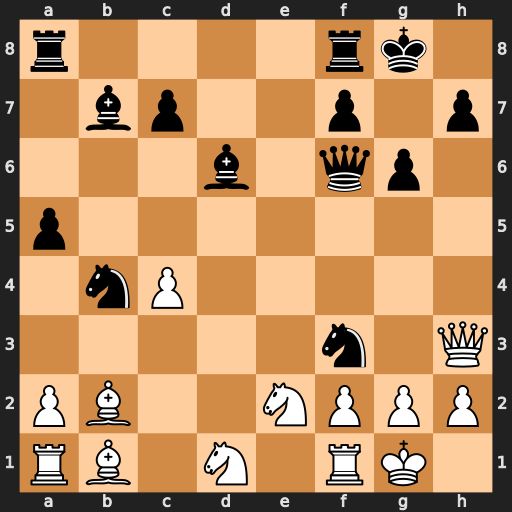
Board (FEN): r4rk1/1bp2p1p/3b1qp1/p7/1nP5/5n1Q/PB2NPPP/RB1N1RK1
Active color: w
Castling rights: -
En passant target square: -
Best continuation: gxf3 Qxf3 Qxf3